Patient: sex F, age 58
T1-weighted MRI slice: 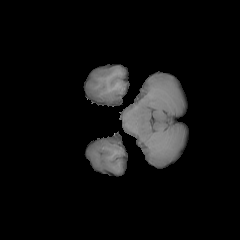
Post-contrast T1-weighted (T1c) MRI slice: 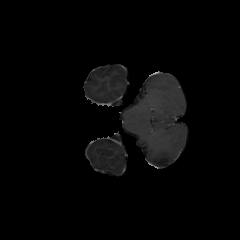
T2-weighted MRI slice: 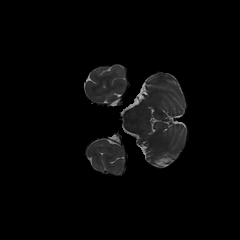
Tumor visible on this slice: no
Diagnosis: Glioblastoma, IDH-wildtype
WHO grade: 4